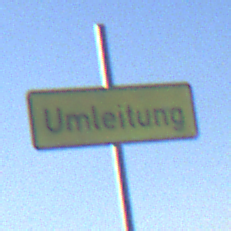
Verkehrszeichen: Umleitungsankuendigung
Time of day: MorningAfternoon
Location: Outdoor (Nature)
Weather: PartlyCloudy
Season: NotSpecified
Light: Natural